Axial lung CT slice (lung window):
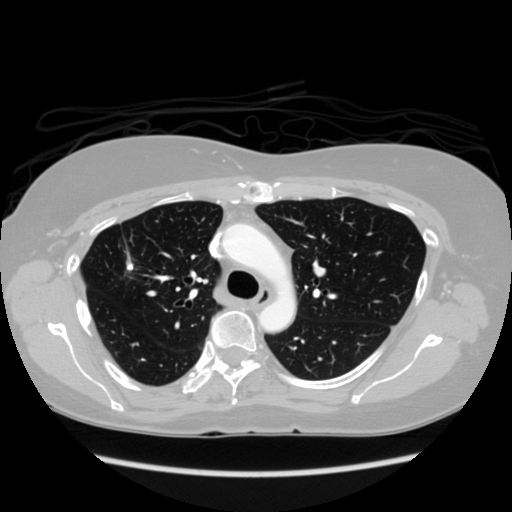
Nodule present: no